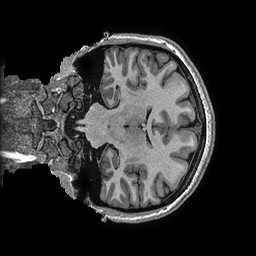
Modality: T1w
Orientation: coronal
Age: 25
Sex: female
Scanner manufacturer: ge
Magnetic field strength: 3 T
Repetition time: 0.006952 s
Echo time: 0.00292 s